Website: apple
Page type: address-validator
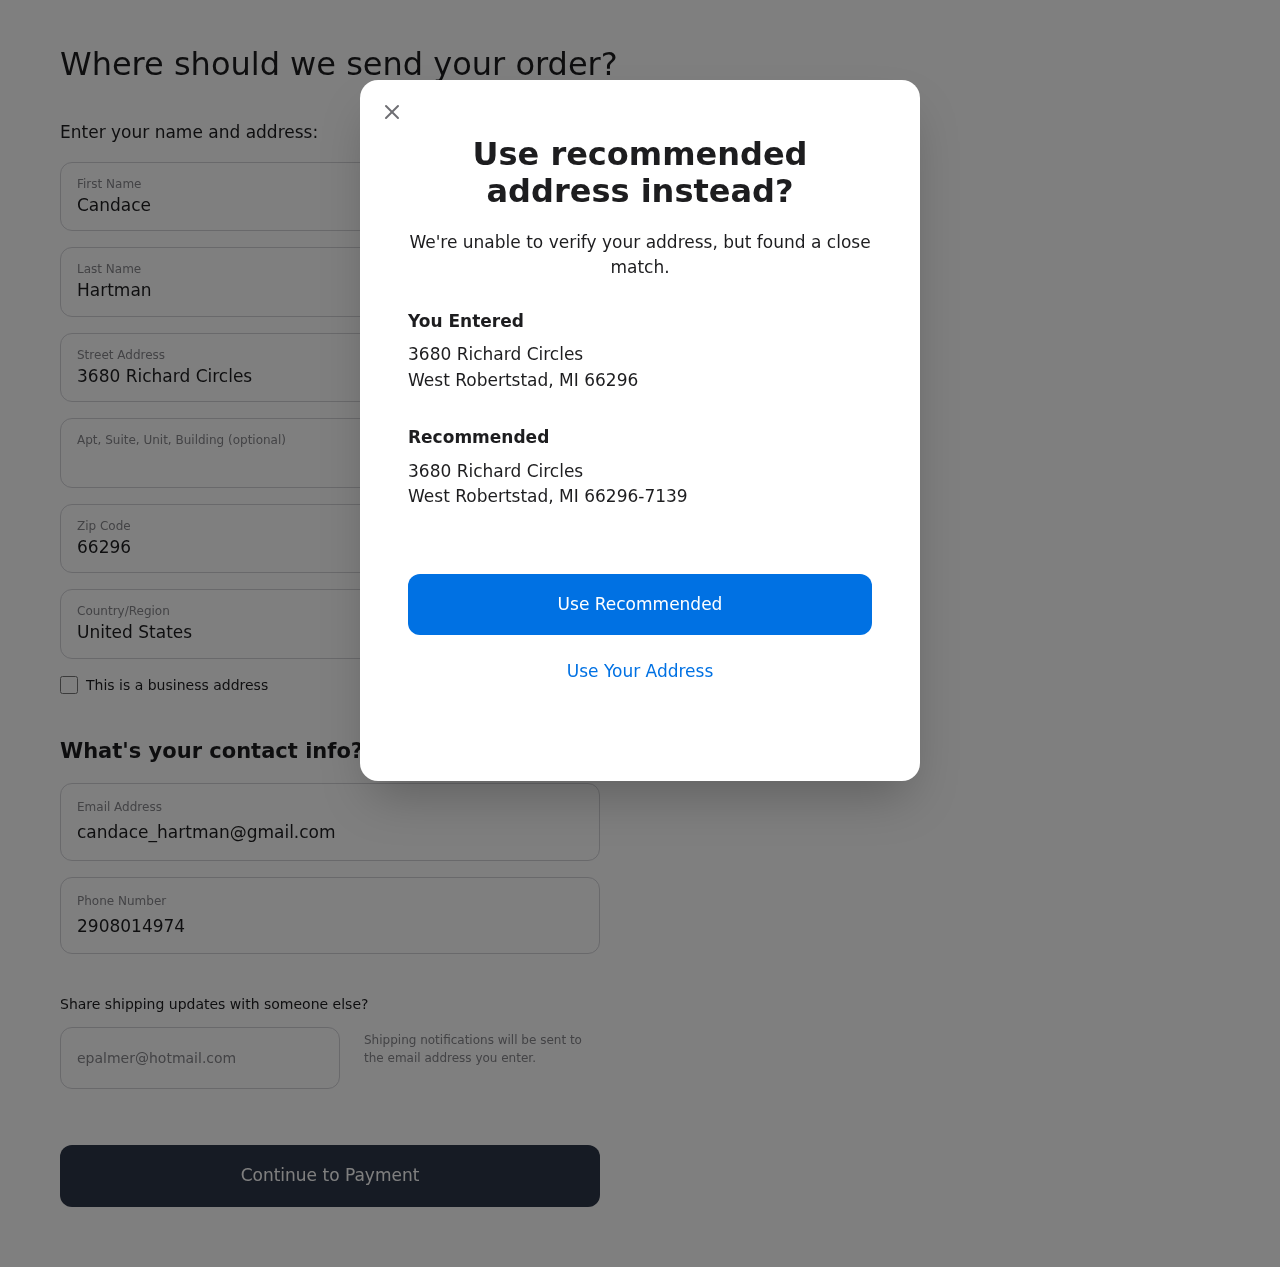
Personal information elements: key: PII_CITY
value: West Robertstad
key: PII_COUNTRY
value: United States
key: PII_EMAIL
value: candace_hartman@gmail.com
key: PII_FIRSTNAME
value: Candace
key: PII_GIFT_EMAIL
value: epalmer@hotmail.com
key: PII_LASTNAME
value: Hartman
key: PII_PHONE
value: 2908014974
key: PII_POSTCODE
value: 66296
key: PII_POSTCODE_FULL
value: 66296-7139
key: PII_STATE_ABBR
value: MI
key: PII_STREET
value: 3680 Richard Circles
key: PII_CITY2
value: West Robertstad
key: PII_STATE_ABBR2
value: MI